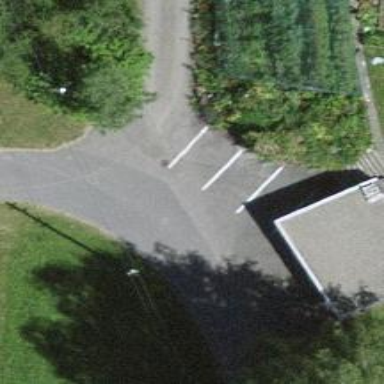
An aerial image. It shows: Parking area.